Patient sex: M
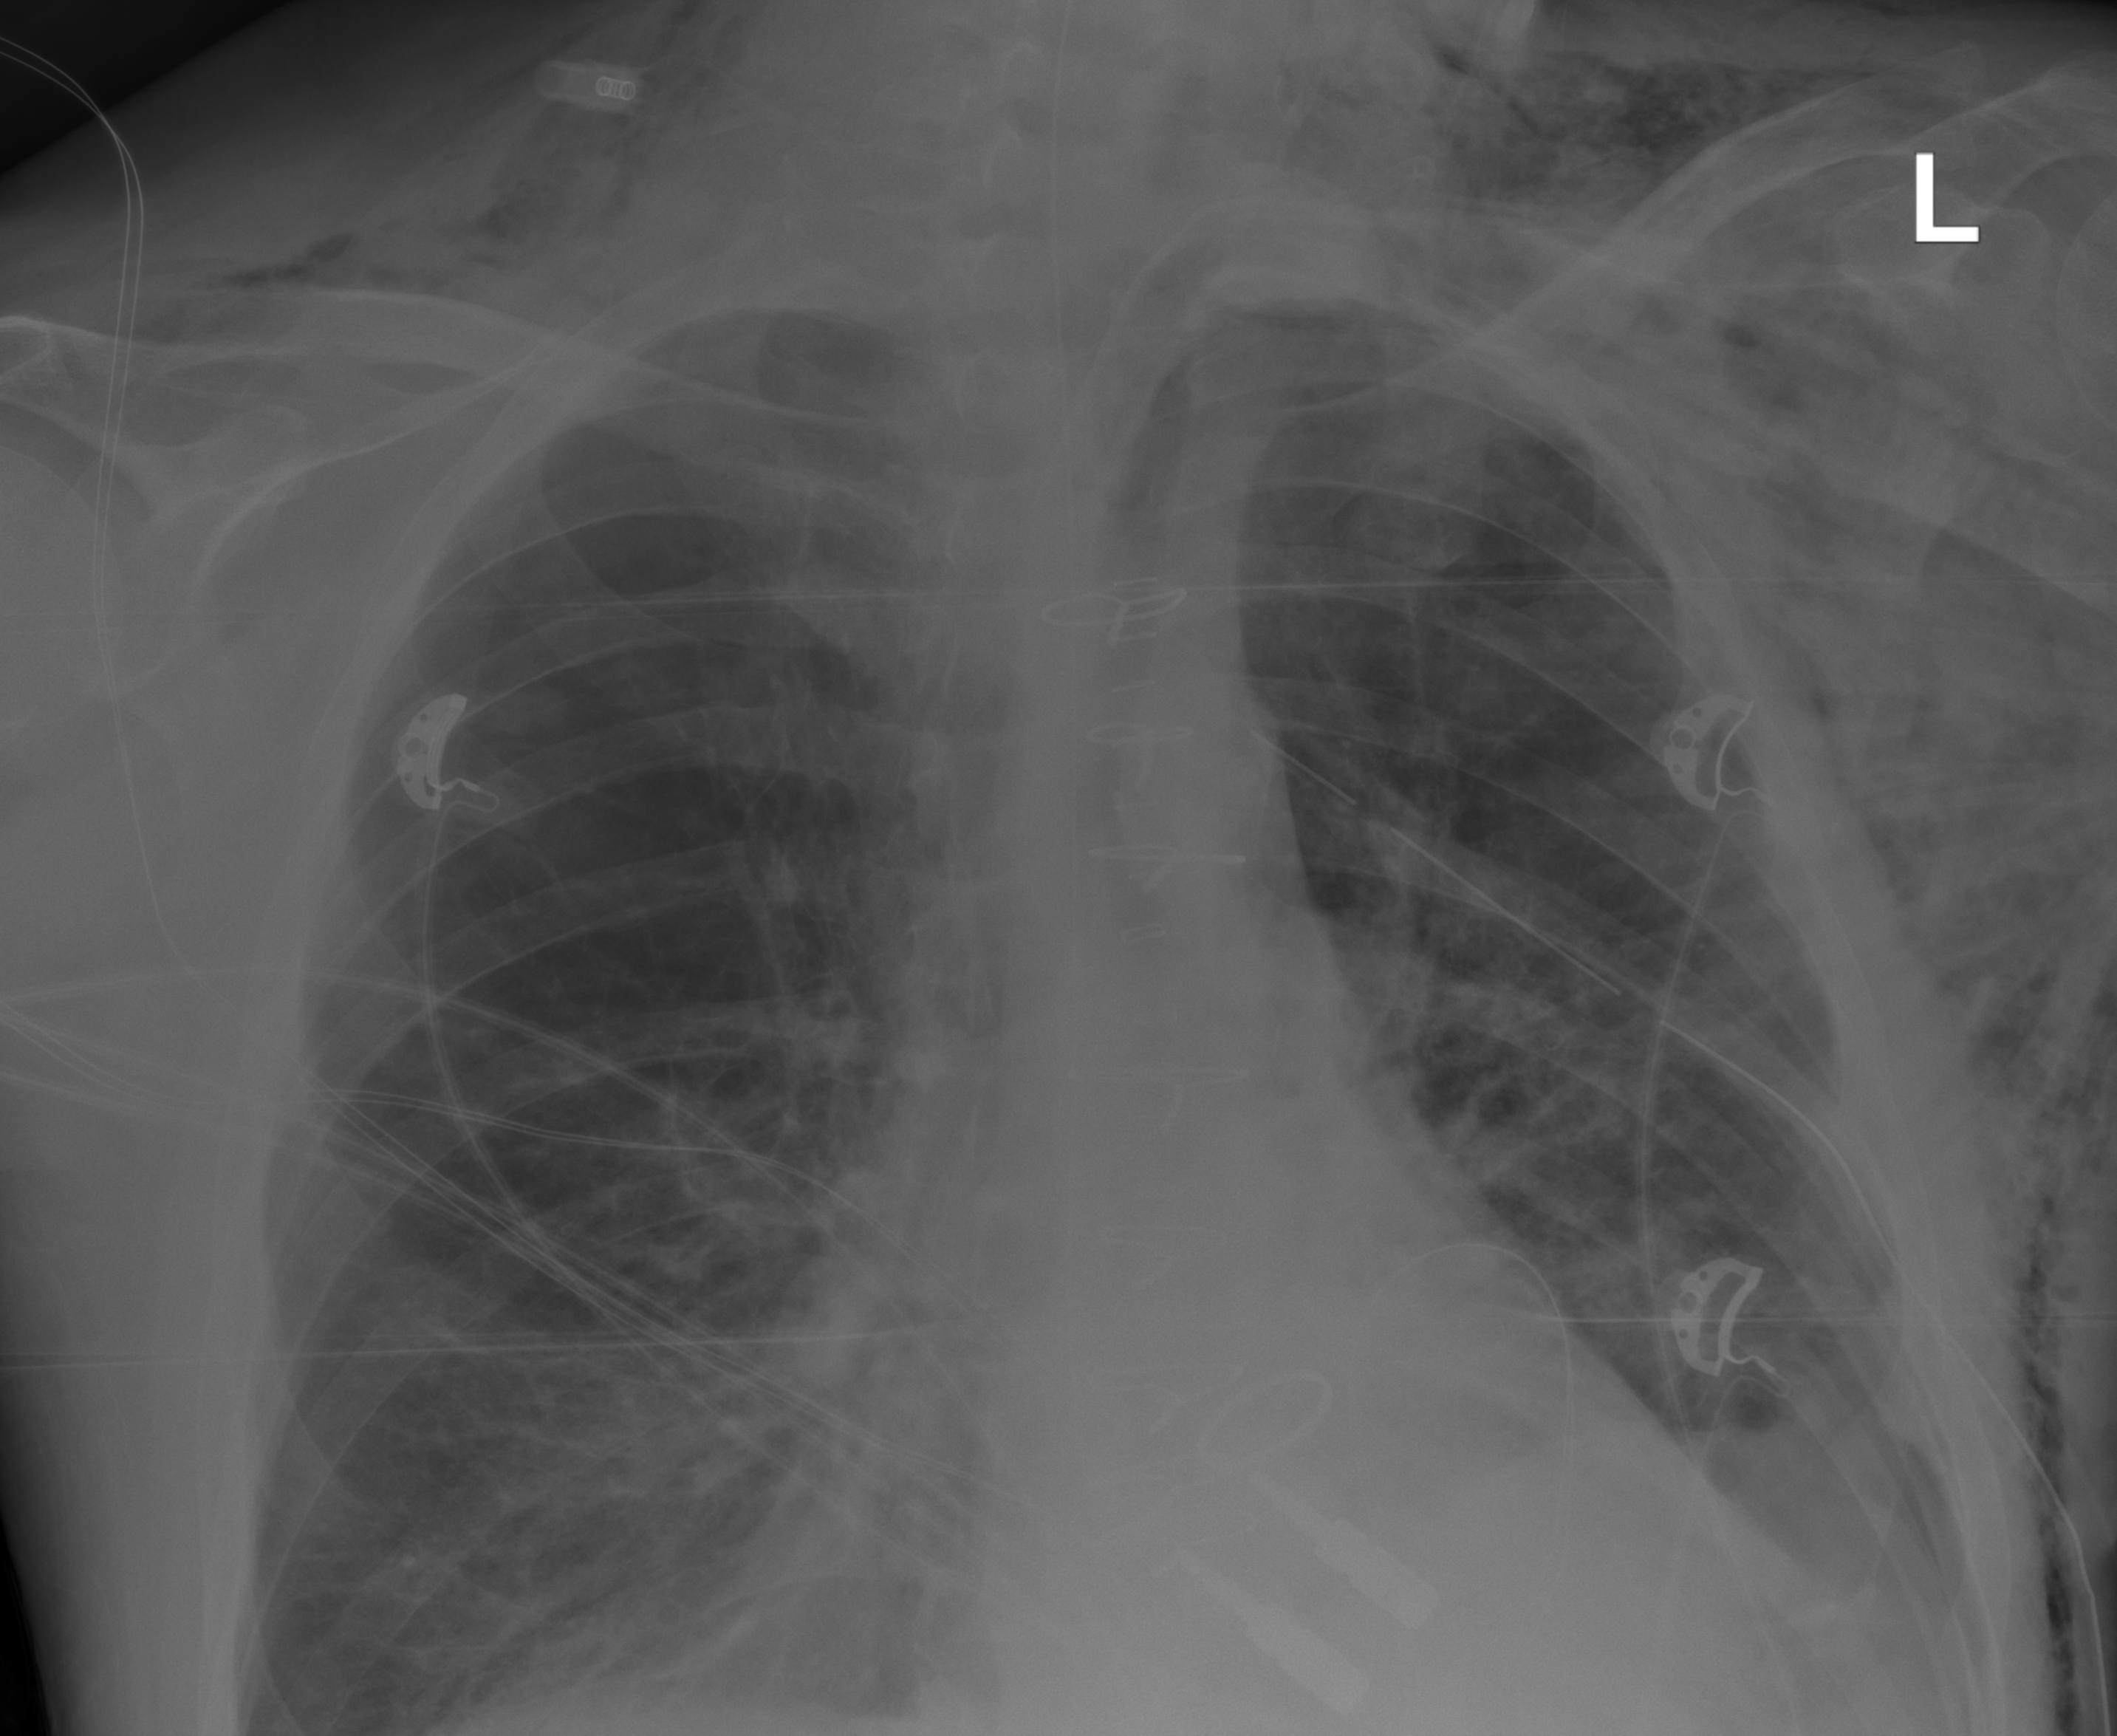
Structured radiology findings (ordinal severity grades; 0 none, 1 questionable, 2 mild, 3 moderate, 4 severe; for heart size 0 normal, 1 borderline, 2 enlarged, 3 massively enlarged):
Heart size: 0
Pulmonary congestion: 2
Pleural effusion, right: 0
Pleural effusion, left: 2
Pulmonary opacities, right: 3
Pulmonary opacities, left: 2
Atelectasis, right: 3
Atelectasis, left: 2